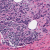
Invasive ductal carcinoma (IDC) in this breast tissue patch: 0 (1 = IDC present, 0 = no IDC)